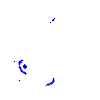
Particle: kaon